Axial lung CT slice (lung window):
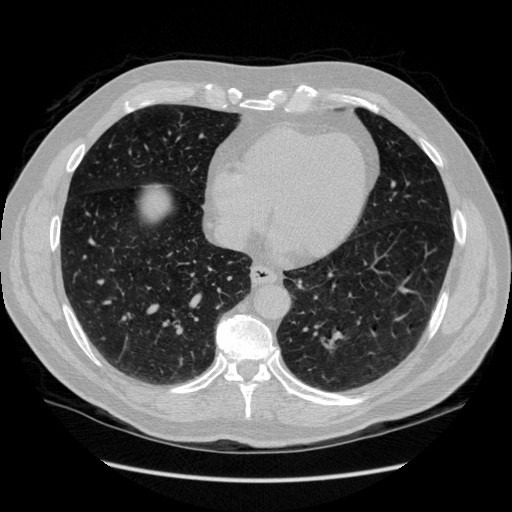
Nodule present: no